Question: Can't find a color property in PropertyGrid form to change THIS color

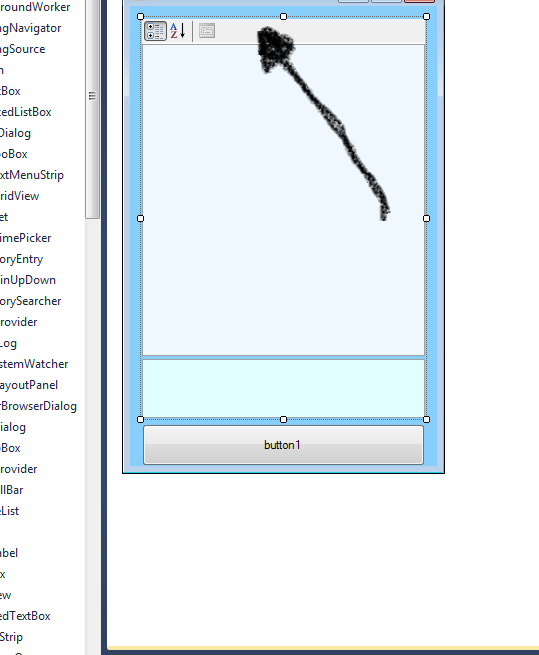
Answer: What's wrong with 'PropertyGrid.BackColor' ? You're looking for 'BackColor' property.
'''
propertyGrid1.BackColor = Color.Gray;
'''